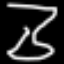
Label: hourglass